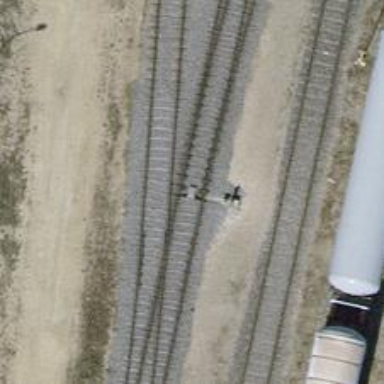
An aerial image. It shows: Siding railway track with one set of rails.